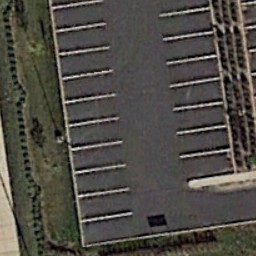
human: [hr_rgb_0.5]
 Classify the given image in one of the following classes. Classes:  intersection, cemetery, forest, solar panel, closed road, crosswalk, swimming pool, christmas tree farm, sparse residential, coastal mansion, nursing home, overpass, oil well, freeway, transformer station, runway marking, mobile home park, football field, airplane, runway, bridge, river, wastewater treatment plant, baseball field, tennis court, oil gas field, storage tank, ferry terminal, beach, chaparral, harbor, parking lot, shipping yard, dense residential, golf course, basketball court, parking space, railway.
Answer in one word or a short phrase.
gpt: parking space